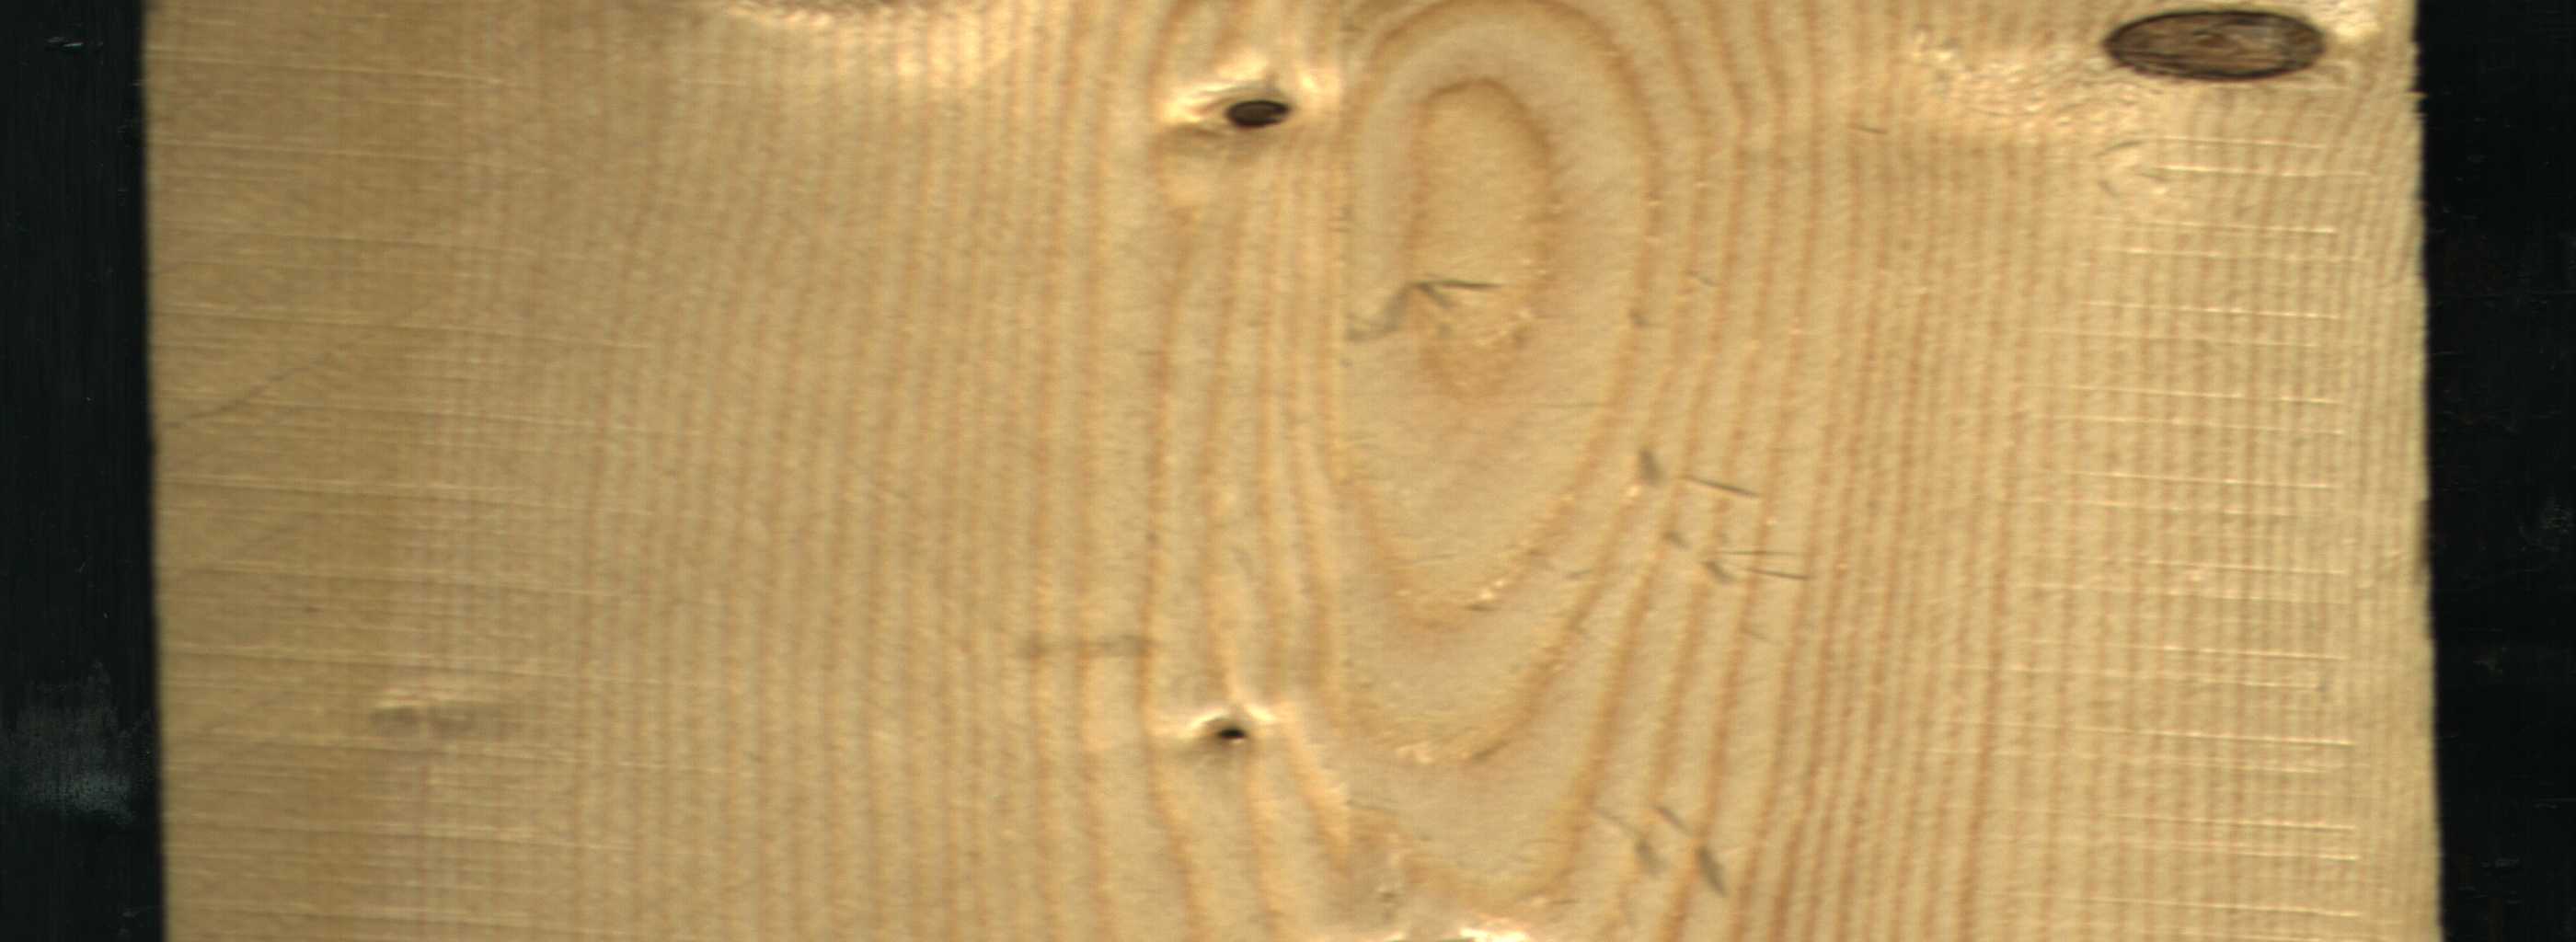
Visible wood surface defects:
Dead_Knot
Dead_Knot
Dead_Knot